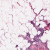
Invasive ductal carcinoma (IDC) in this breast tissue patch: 1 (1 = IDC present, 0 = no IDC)